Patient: sex M, age 62
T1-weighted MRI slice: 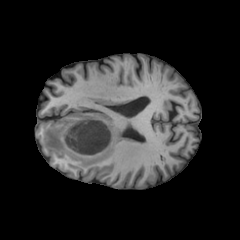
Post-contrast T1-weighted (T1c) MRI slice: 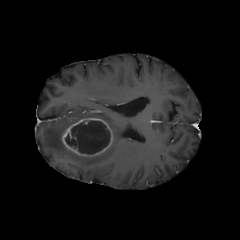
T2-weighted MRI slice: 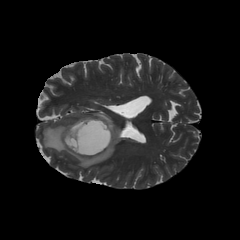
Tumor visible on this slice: yes
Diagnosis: Glioblastoma, IDH-wildtype
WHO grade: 4